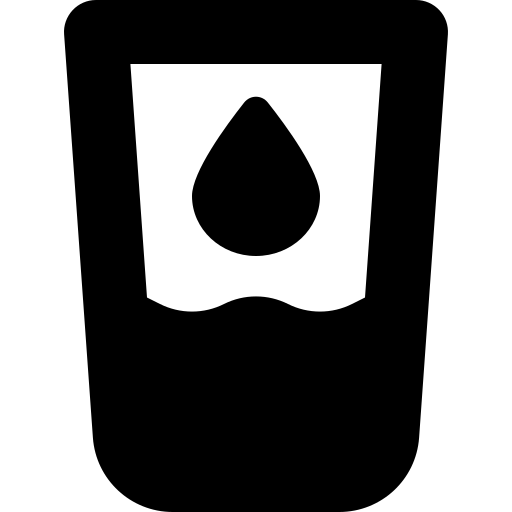
Tags: icon, FontAwesome, fa-icon, solid, glass, water, droplet